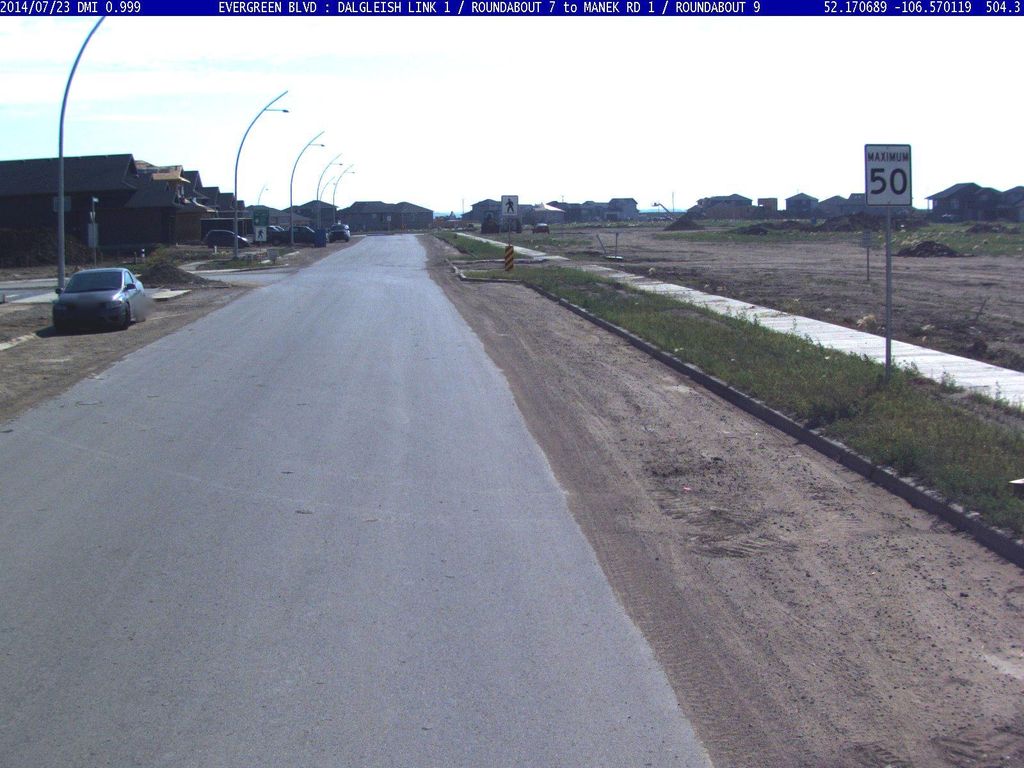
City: saskatoon